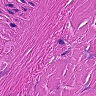
Metastatic tissue present: no